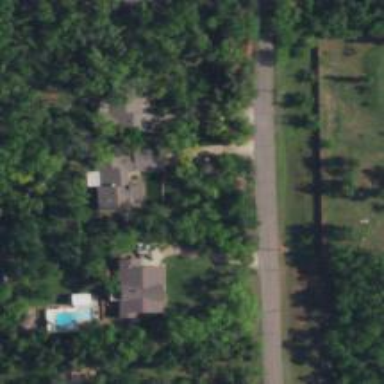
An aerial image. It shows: Driveway.